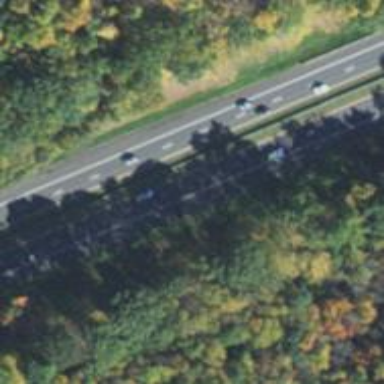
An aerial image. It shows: Asphalt motorway.